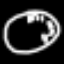
Label: clock